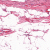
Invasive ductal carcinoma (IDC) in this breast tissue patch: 0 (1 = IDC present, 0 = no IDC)